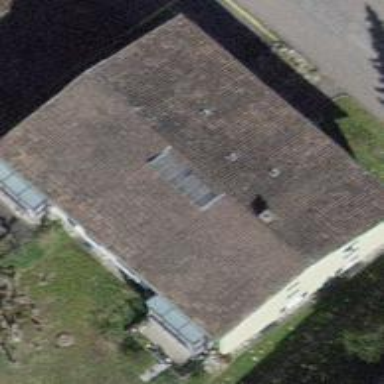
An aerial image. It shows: Building with tile roof.